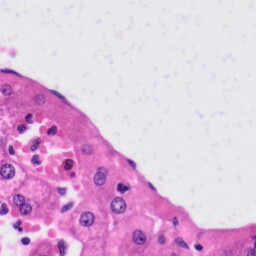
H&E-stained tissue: Liver